Interaction volume radius: 5 \u00c5
Interaction volume height: 10 \u00c5
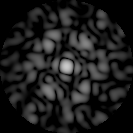
Disorder parameter: 0.6957